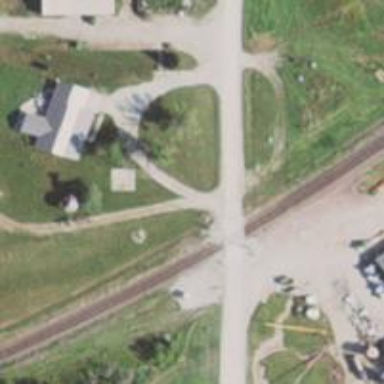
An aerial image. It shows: Level crossing along the railway.